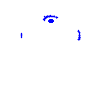
Particle: electron